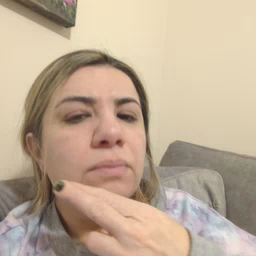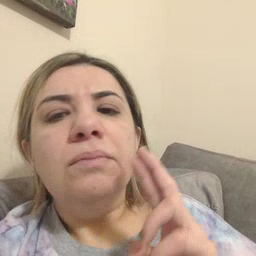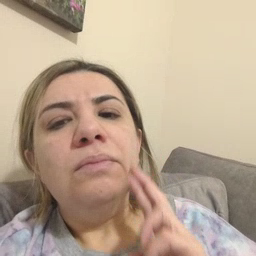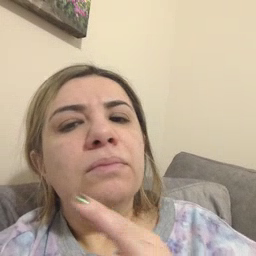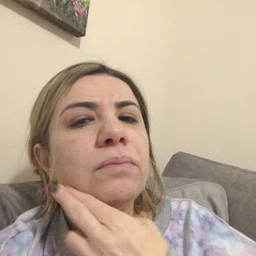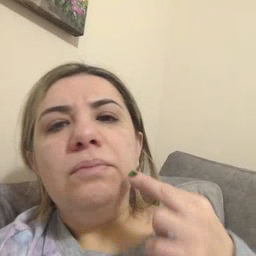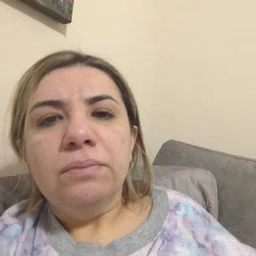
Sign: chin